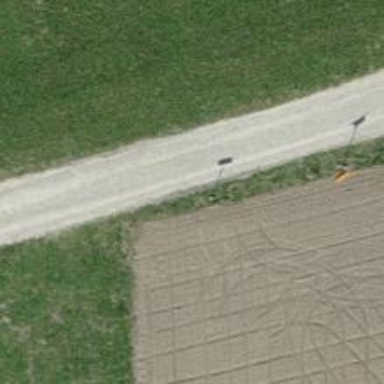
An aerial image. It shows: Pole with roofed pipeline marker.